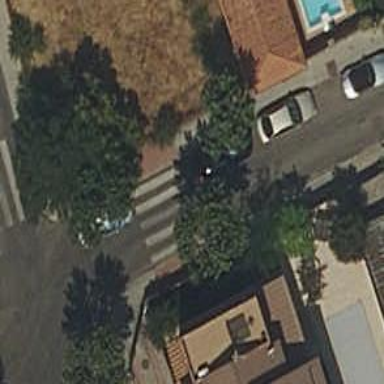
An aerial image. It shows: Marked crossing on the road with clear markings.